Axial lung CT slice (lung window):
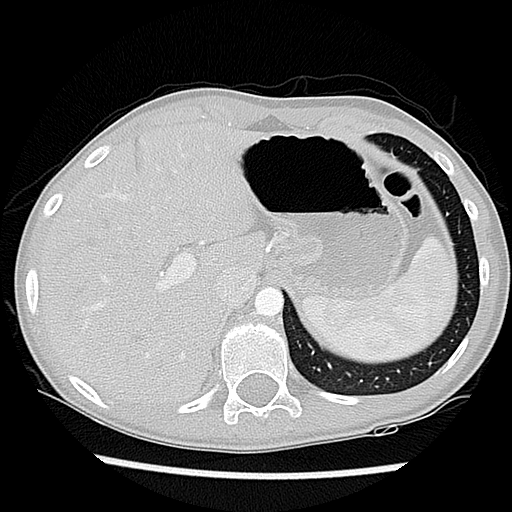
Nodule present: no